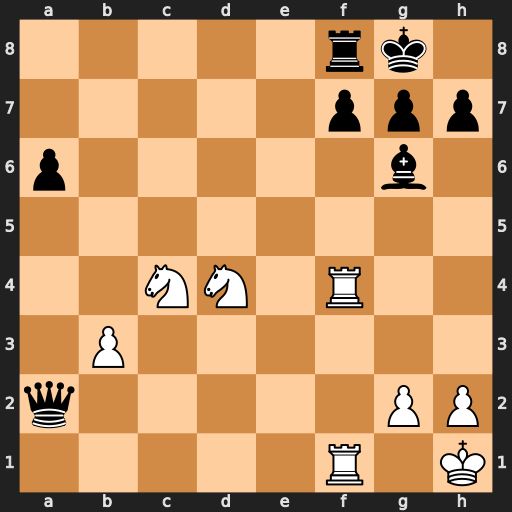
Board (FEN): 5rk1/5ppp/p5b1/8/2NN1R2/1P6/q5PP/5R1K
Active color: w
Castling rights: -
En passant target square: -
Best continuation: R4f2 Qxf2 Rxf2